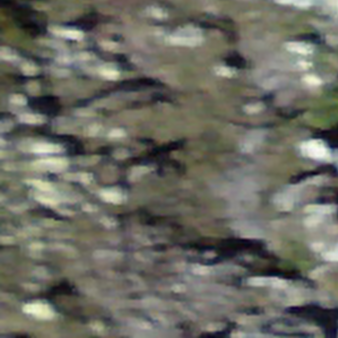
Label: other